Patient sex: F
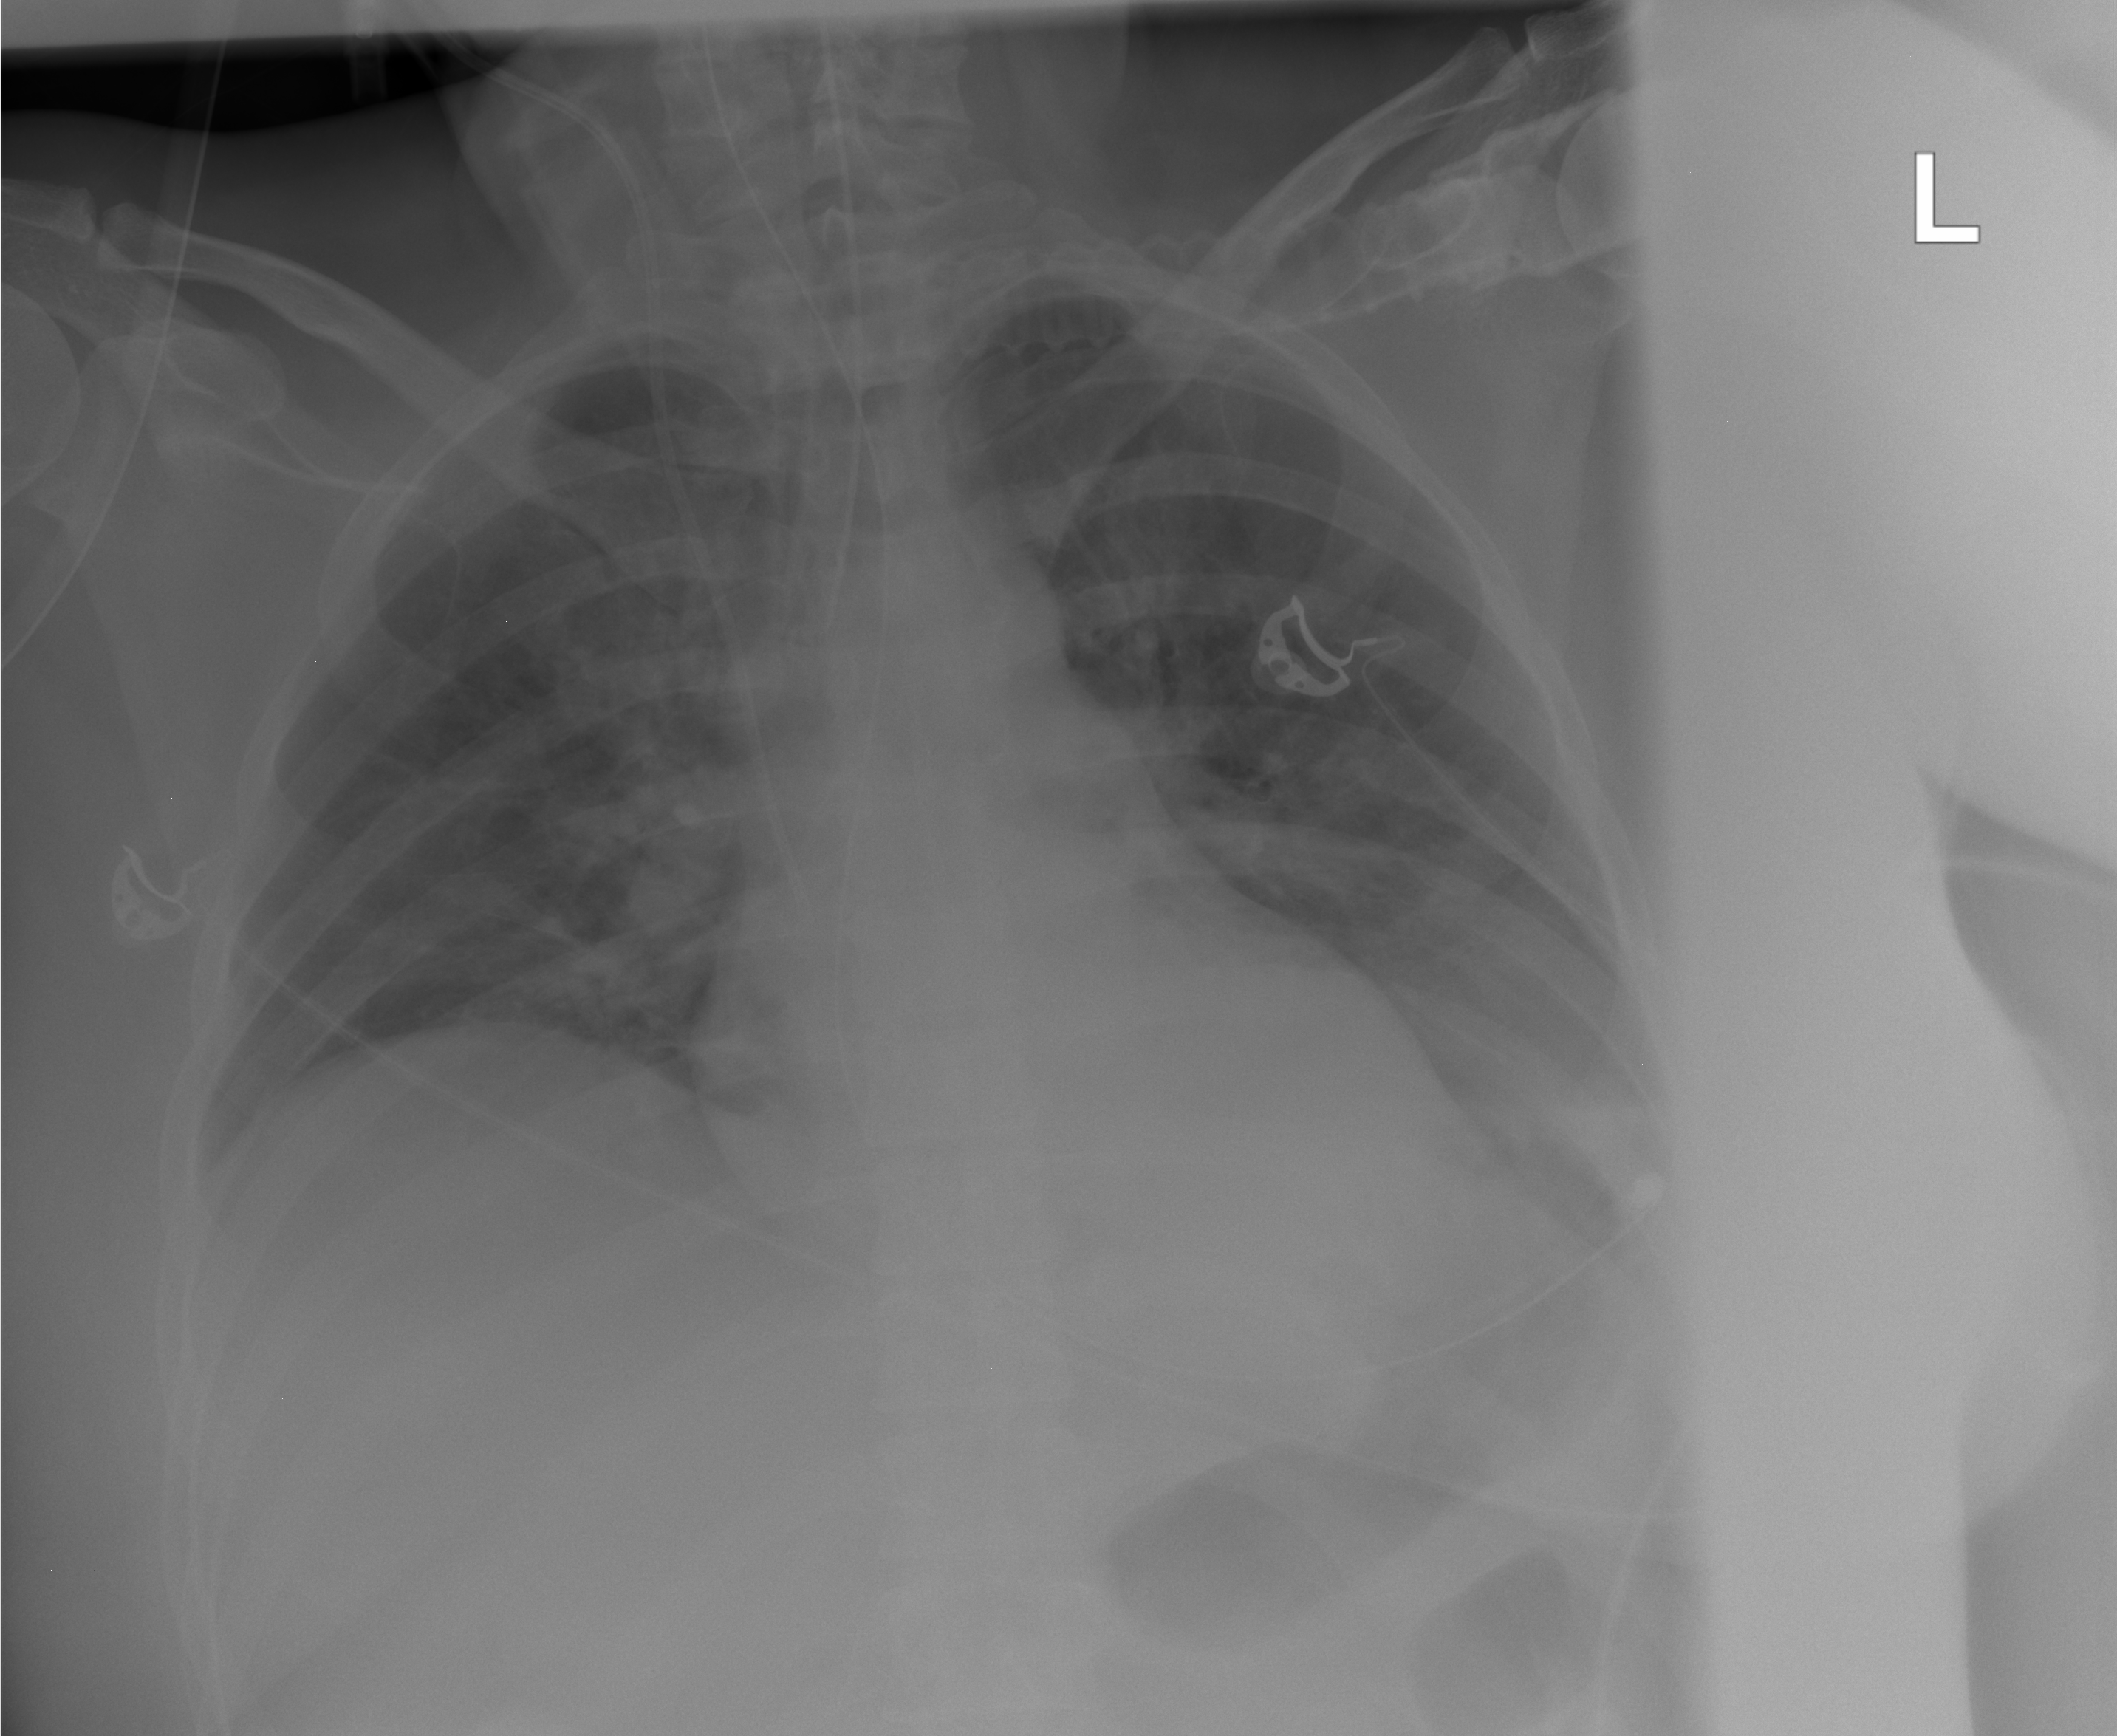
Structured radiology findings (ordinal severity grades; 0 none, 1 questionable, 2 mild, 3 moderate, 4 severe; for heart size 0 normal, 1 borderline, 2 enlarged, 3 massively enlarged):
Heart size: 0
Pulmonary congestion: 0
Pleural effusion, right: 0
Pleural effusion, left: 2
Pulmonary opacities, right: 0
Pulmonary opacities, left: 0
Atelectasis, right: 0
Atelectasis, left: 0